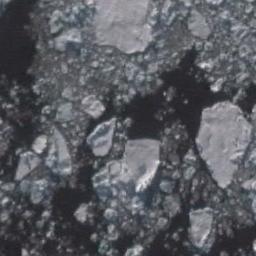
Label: sea_ice